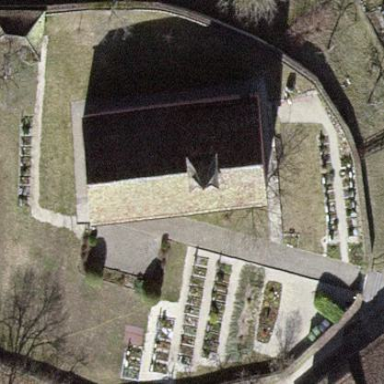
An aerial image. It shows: Cemetery.